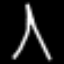
Label: The Eiffel Tower